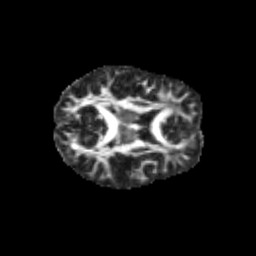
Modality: FA
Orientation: axial
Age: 11
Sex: female
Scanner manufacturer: siemens
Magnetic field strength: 3 T
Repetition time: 3.8 s
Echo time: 0.07 s